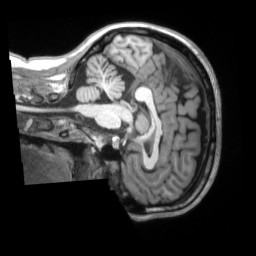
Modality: T1w
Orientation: sagittal
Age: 52
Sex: female
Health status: ill
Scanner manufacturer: siemens
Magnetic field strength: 3 T
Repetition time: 2.2 s
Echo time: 0.00157 s